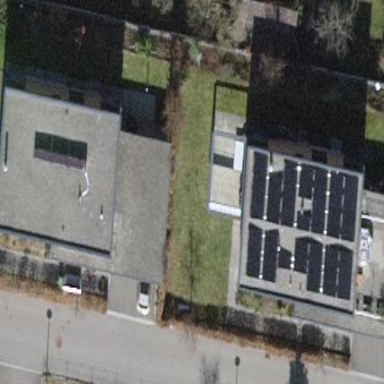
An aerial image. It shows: Detached building with flat roof.